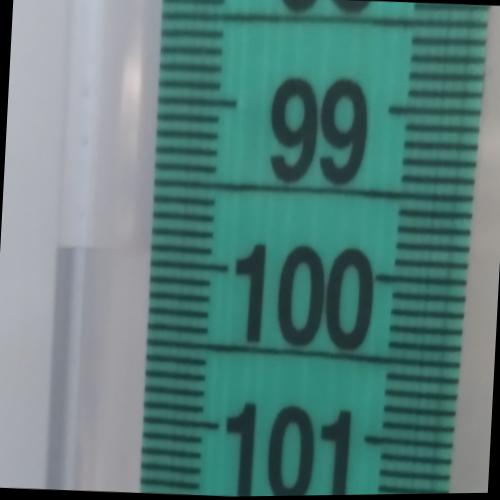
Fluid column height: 99.9 cm